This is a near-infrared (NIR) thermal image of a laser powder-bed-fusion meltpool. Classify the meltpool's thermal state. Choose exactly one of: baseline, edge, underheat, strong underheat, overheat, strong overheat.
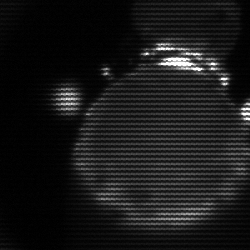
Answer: edge